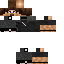
A male human skin with dark skin, wearing brown long hair dressed in a blue tshirt and black pants, featuring a closed mouth.